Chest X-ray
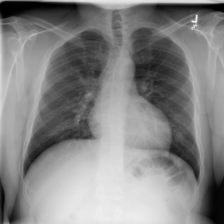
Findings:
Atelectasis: negative
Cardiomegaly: negative
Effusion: negative
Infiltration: negative
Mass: negative
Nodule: negative
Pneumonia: negative
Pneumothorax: negative
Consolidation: negative
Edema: negative
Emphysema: negative
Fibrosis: negative
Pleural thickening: negative
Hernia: negative